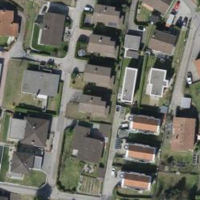
EUNIS habitat code: 54
Species observed at this site:
Juglans regia